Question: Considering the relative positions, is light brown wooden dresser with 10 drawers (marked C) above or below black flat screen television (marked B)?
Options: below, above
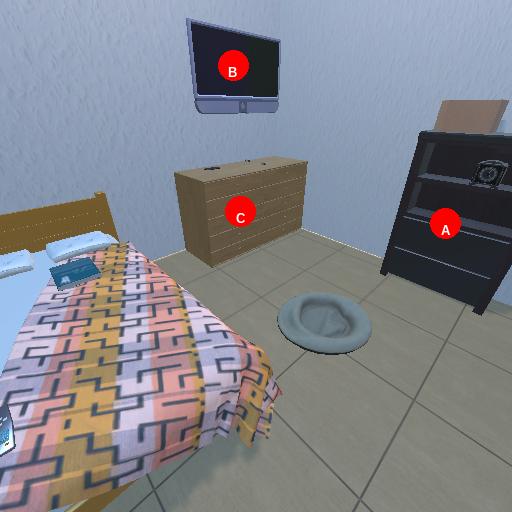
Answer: below